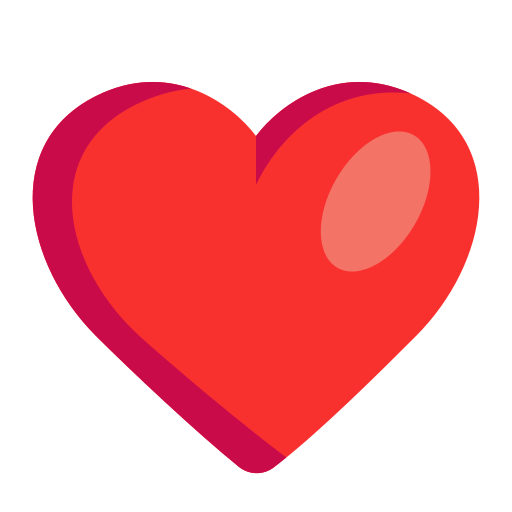
red heart flat